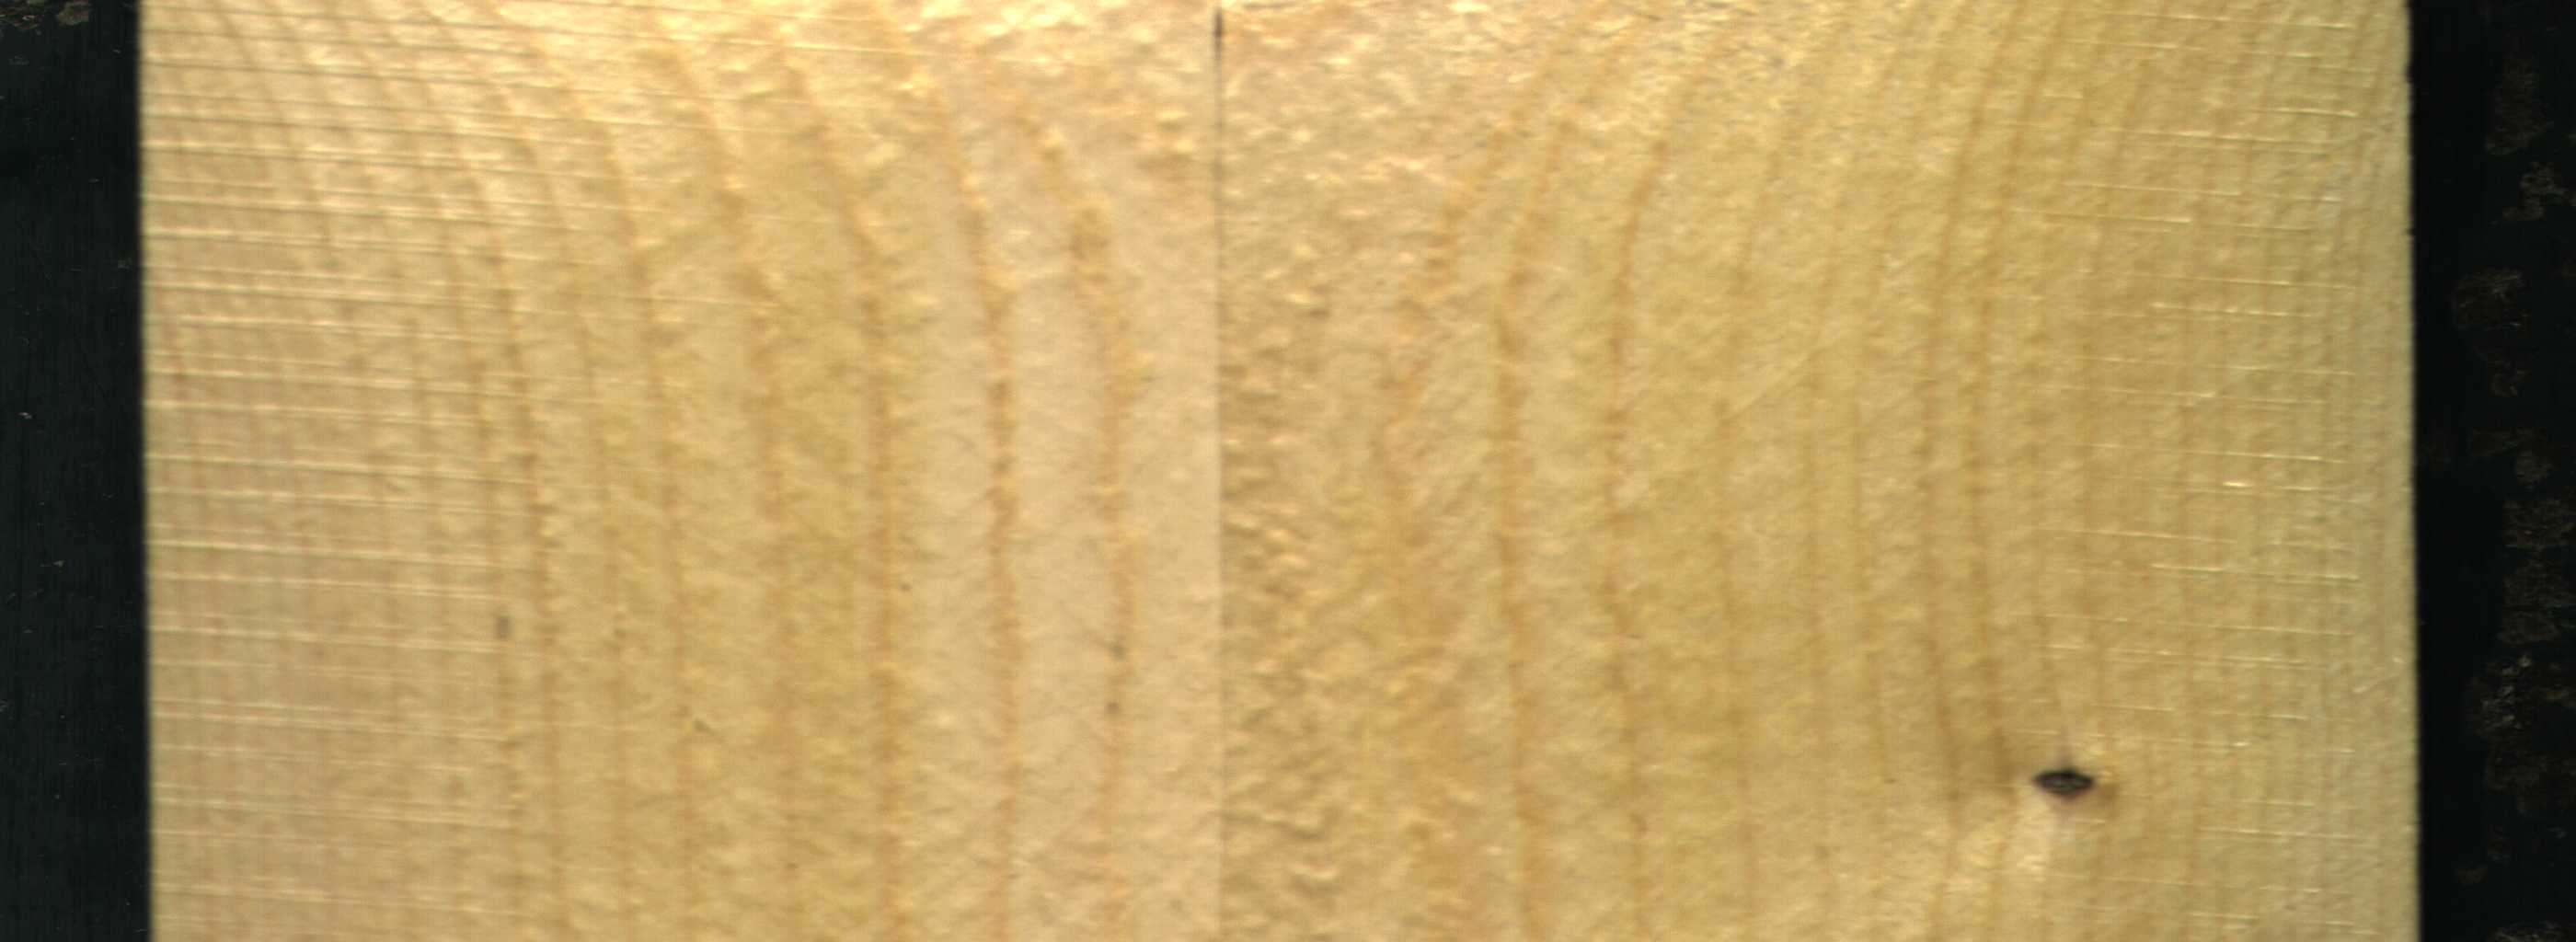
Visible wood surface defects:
Dead_Knot